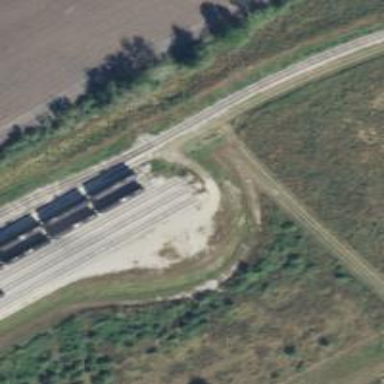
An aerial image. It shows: Railway spur service.